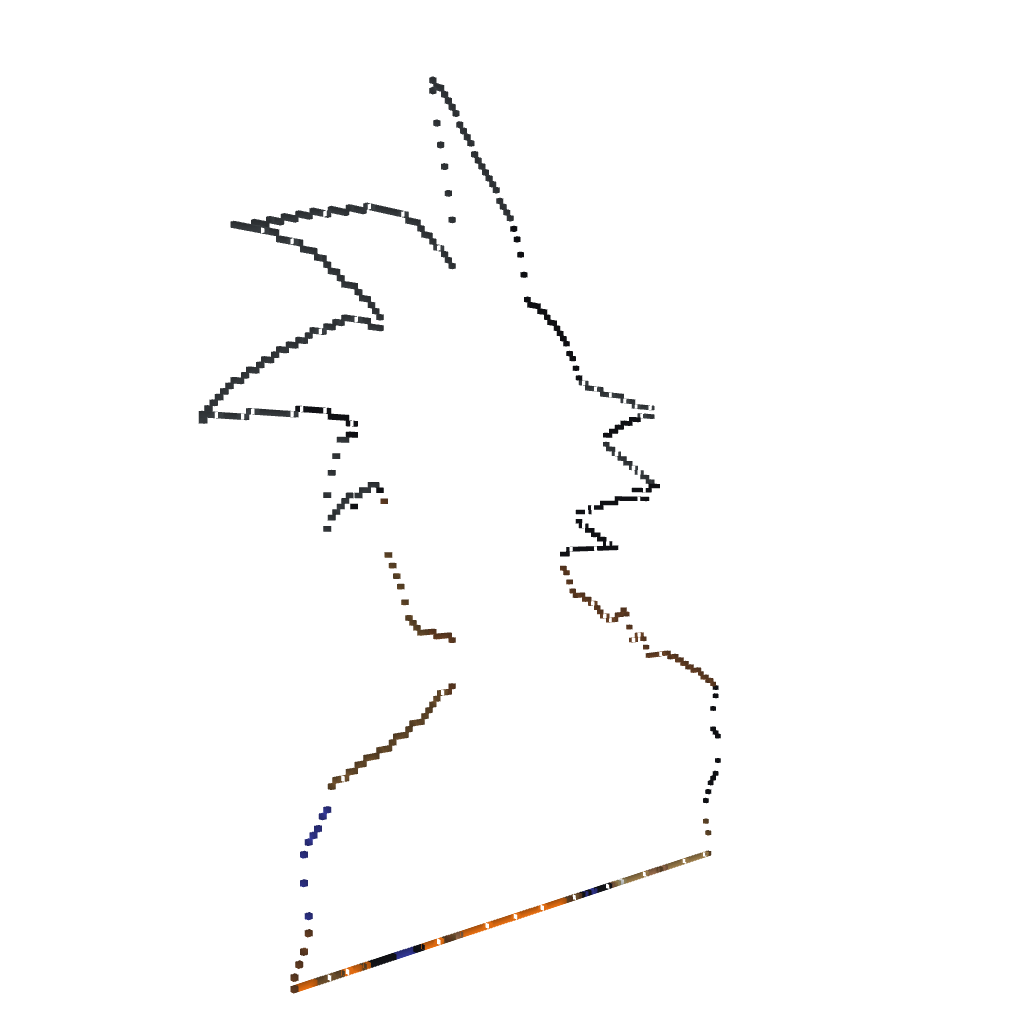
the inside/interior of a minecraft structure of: Kakaroto - Goku